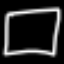
Label: square